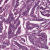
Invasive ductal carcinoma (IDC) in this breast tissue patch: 1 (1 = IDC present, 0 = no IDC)